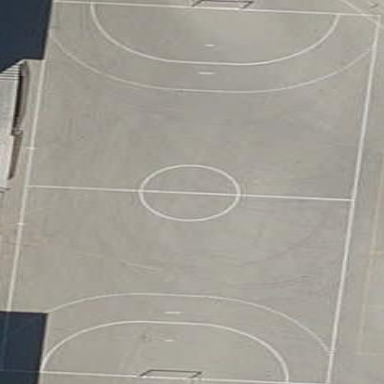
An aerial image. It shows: Soccer pitch designated for leisure and sports activities.